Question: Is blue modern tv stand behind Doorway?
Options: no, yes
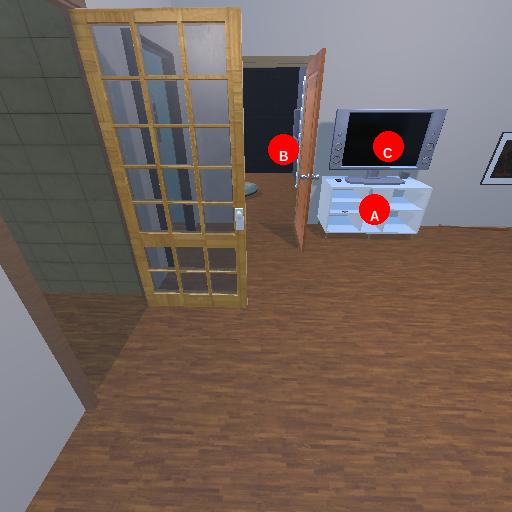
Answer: no